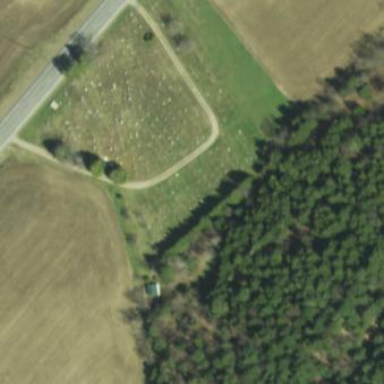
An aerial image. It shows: Cemetery.